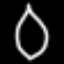
Label: leaf